Question: I've a table in HTML. Actually there can be many such tables present with different Ids. I'm appending a new table row on click of a button using jQuery. The table has six columns. The first row of a table which is present when the page loads contains HTML elements in all it's six columns. The next row contains Add button in first column with other five '<td></td>'When I click on this Add button I want to append a new row which will contain only first '<td>' with it's HTML element and other five '<td></td>' shouldn't be displayed. How to achieve this?
My HTML is as follows:
'''
<table id="blacklistgrid_1" class="table table-bordered table-hover table-striped">
<thead>
<tr>
<th style="vertical-align:middle">Products</th>
<th style="vertical-align:middle">Pack Of</th>
<th style="vertical-align:middle">Quantity</th>
<th style="vertical-align:middle">Volume</th>
<th style="vertical-align:middle">Unit</th>
<th style="vertical-align:middle">Rebate Amount</th>
</tr>
</thead>
<tbody class="apnd-test">
<tr id="reb1_1">
<td>
<div class="btn-group">
<select name="product_id_1[1]" id="product_id_1_1" class="form-control prod_list">
<option value="" selected='selected'>Select Product</option>
</select>
</div>
</td>
<td>
<input type="text" name="pack[1]" id="pack_1" value="" class="form-control" size="8"/>
</td>
<td>
<input type="text" name="quantity[1]" id="quantity_1" value="" class="form-control" size="8"/>
</td>
<td>
<input type="text" name="volume[1]" id="volume_1" value="" class="form-control" size="8"/>
</td>
<td>
<div class="btn-group">
<select name="units[1]" id="units_1" class="form-control">
<option value="" selected='selected'>Select Unit</option>
<option value="5" >Microsecond</option>
<option value="7" >oz</option>
<option value="9" >ml</option>
<option value="10" >L</option>
<option value="12" >gms</option>
</select>
</div>
</td>
<td>
<input type="text" name="amount[1]" id="amount_1" value="" class="form-control" size="9"/>
</td>
</tr>
</tbody>
<tfoot>
<tr id="reb1_2">
<td><button style="float:right; margin-bottom: 20px" class="products" type="button" class="btn btn-default" onclick="">&nbsp;Add</button></td>
<td colspan="5"></td>
</tr>
</tfoot>
</table>
'''
The jQuery function I've written to append a new row is as follows:
'''
$(function () {
//function to create new row in add rebate by product grid
$(document).delegate('.products','click',function (e) {
var table_id = $(this).closest('table').attr('id');
var no = table_id.match(/\d+/)[0];
var first_row = $('#'+table_id).find('tbody tr:first').attr('id');
var new_row = $('#'+first_row).clone();
var tbody = $('#' + table_id + ' tbody');
var n = $('tr', tbody).length + 1;
new_row.attr('id', 'reb' + no +'_'+ n);
$(':input', new_row).not('.prod_list').remove();
$('select', new_row).attr('name','product_id_'+no+'['+n+']');
$('select', new_row).attr('id','product_id_'+no+'_'+n);
$('<button style="color:#C00; opacity: 2;margin-top: 6px;" type="button" class="close delete" data-dismiss="alert" aria-hidden="true">&times;</button>').appendTo( $(new_row.find('td:first')) );
tbody.append(new_row);
//function to delete row from add rebate by product grid
$('.delete').on('click', deleteRow);
});
});
'''
I'm able to append the new table row successfullly in each of the tables present on page. There is no issue with it. The issue I want solution for it is the rest of the '<td></td>' should not displayed in a newly added row. Due to these blank '<td></td>' the table seems incomplete to the user. Only first column should be displayed over there. How to achieve this? Can some one please help me in this regard? I'm using jquery-1.9.1.min.js.
My <URL>.
In jsFiddle table borders are not displayin but in my working instance it does. I don;t want to show those blank '<td></td>'s.

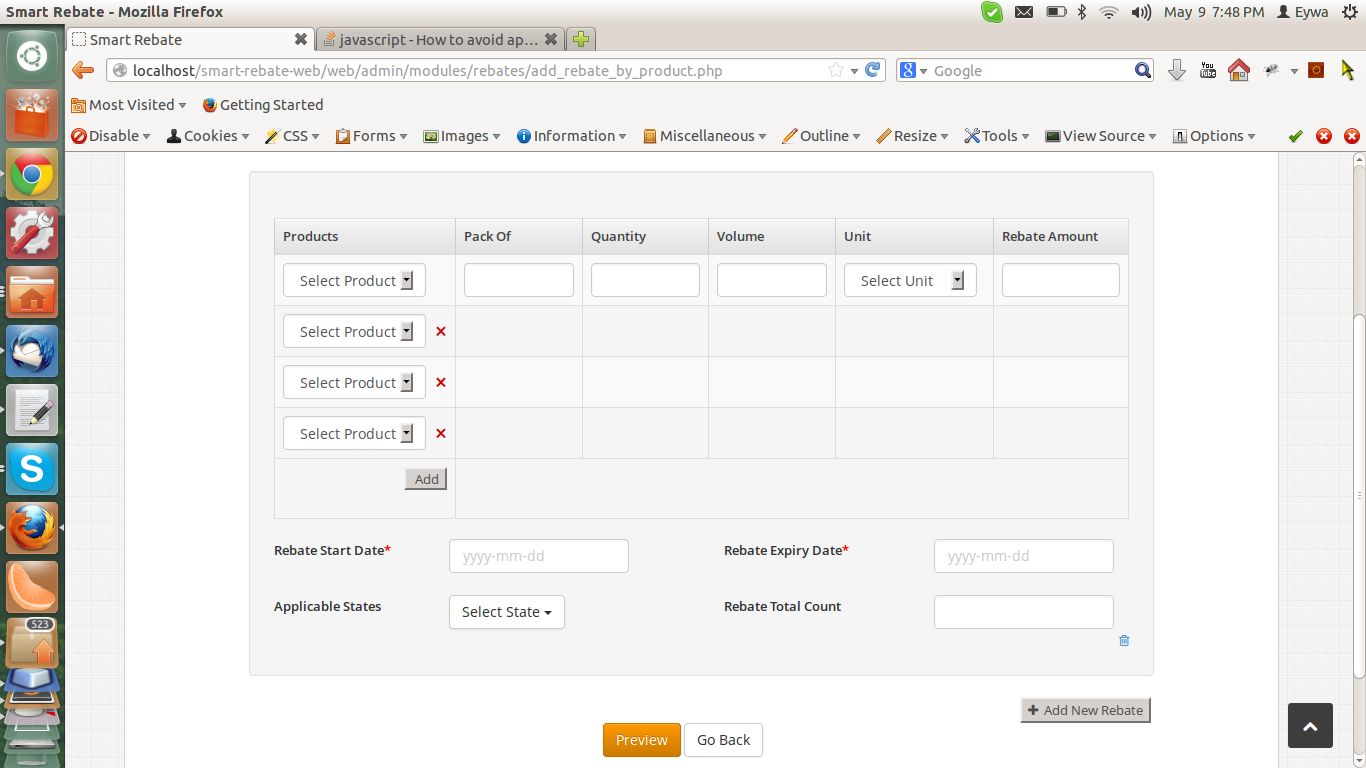
Answer: Add this line to your jQuery function right after the statement 'tbody.append(new_row);'
'''
$(new_row).children('td').not('td:eq(0)').remove();
'''
Hope it will help you.